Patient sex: M
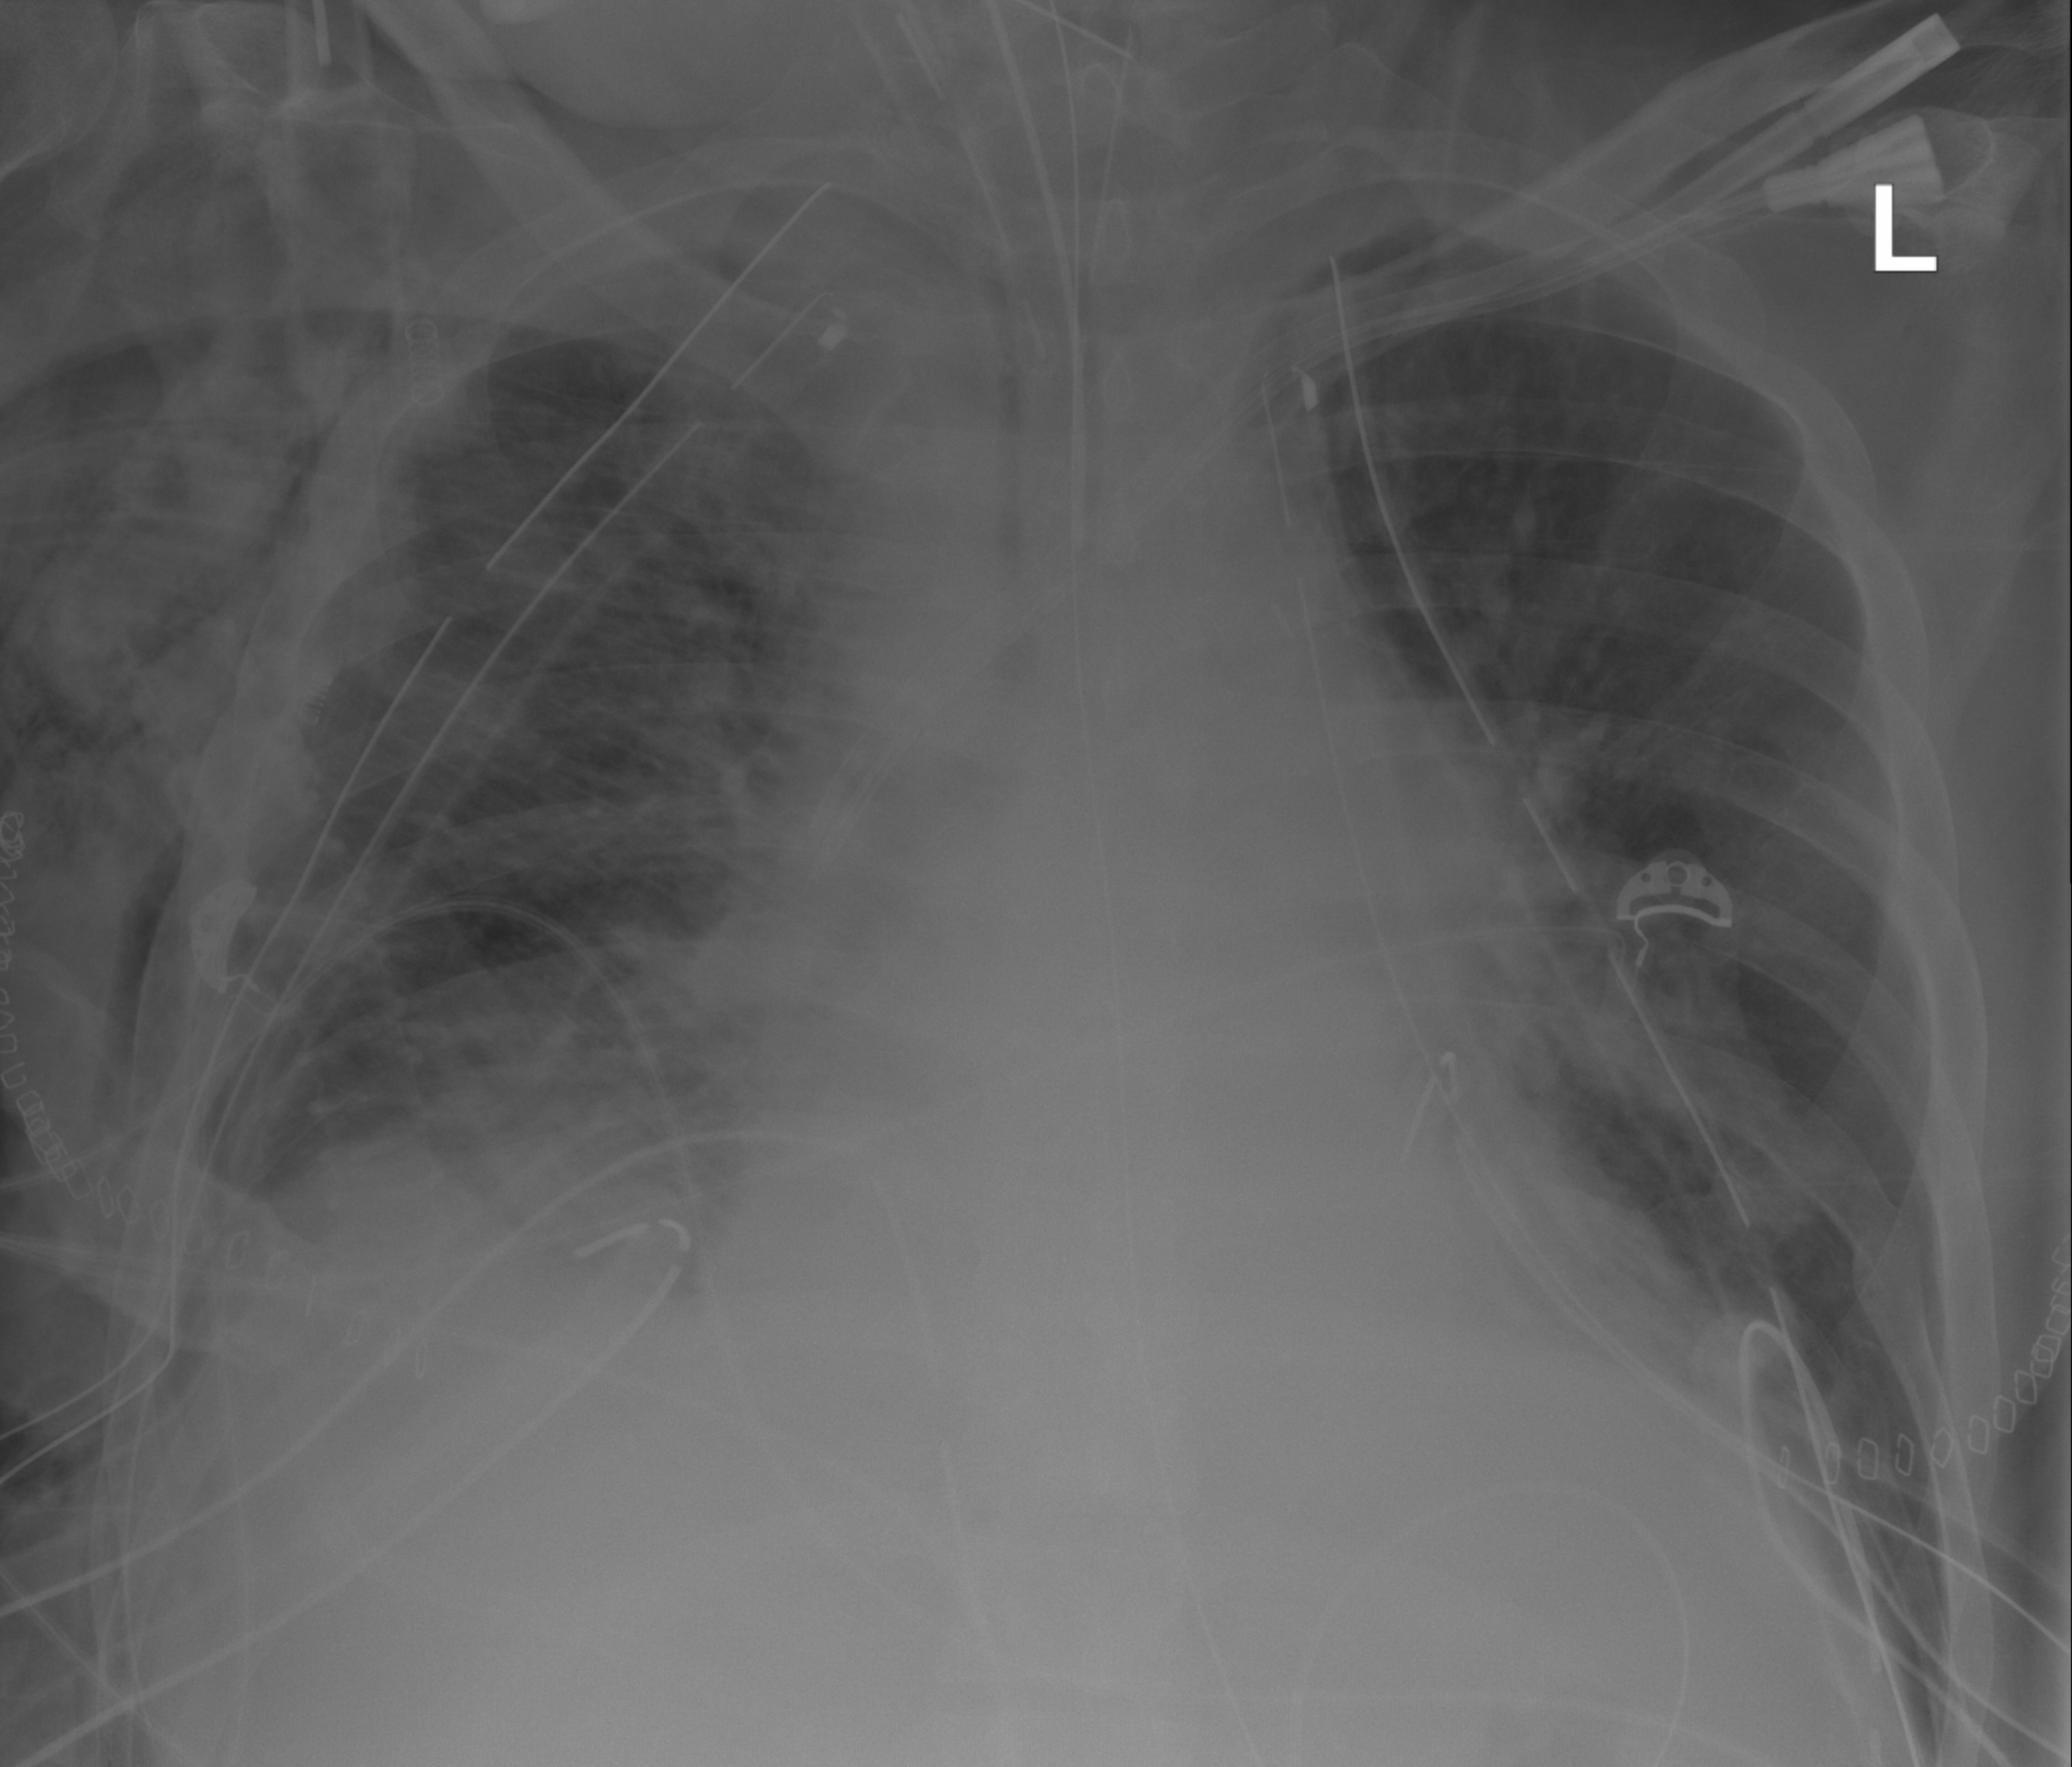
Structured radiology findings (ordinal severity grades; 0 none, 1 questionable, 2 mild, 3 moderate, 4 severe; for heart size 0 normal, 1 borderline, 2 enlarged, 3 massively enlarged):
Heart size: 2
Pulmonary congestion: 0
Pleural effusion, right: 2
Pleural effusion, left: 0
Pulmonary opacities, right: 2
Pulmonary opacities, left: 0
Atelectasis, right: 3
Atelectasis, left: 0